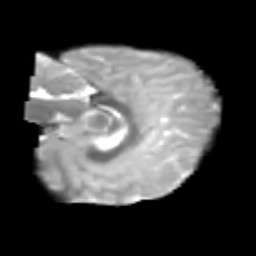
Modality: T2w
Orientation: sagittal
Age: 6
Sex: male
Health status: healthy